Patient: sex M, age 30
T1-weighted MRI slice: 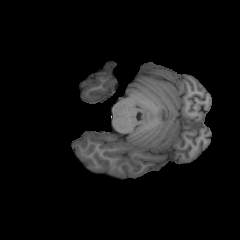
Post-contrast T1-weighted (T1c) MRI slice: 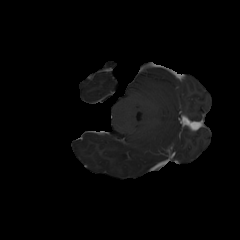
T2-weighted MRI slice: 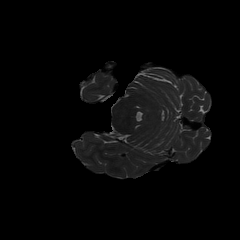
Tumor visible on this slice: no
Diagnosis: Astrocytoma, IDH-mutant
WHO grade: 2